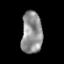
Tissue: prostate
Cell type: Epithelial cells
Senescence score: 0.315
Nuclear area (px): 851
Mean DAPI intensity: 144.788